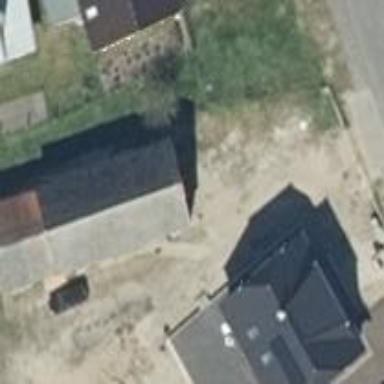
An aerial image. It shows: Gabled house with red roof. The roof is oriented along the house.